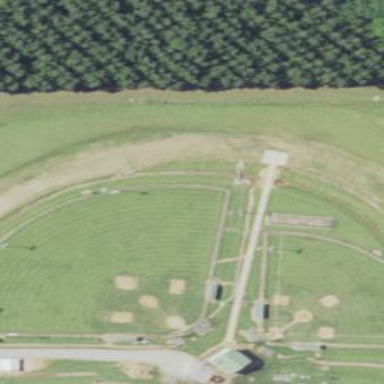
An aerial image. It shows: Baseball pitch for leisure land.